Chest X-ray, AP view. Patient: 21 years old, sex M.
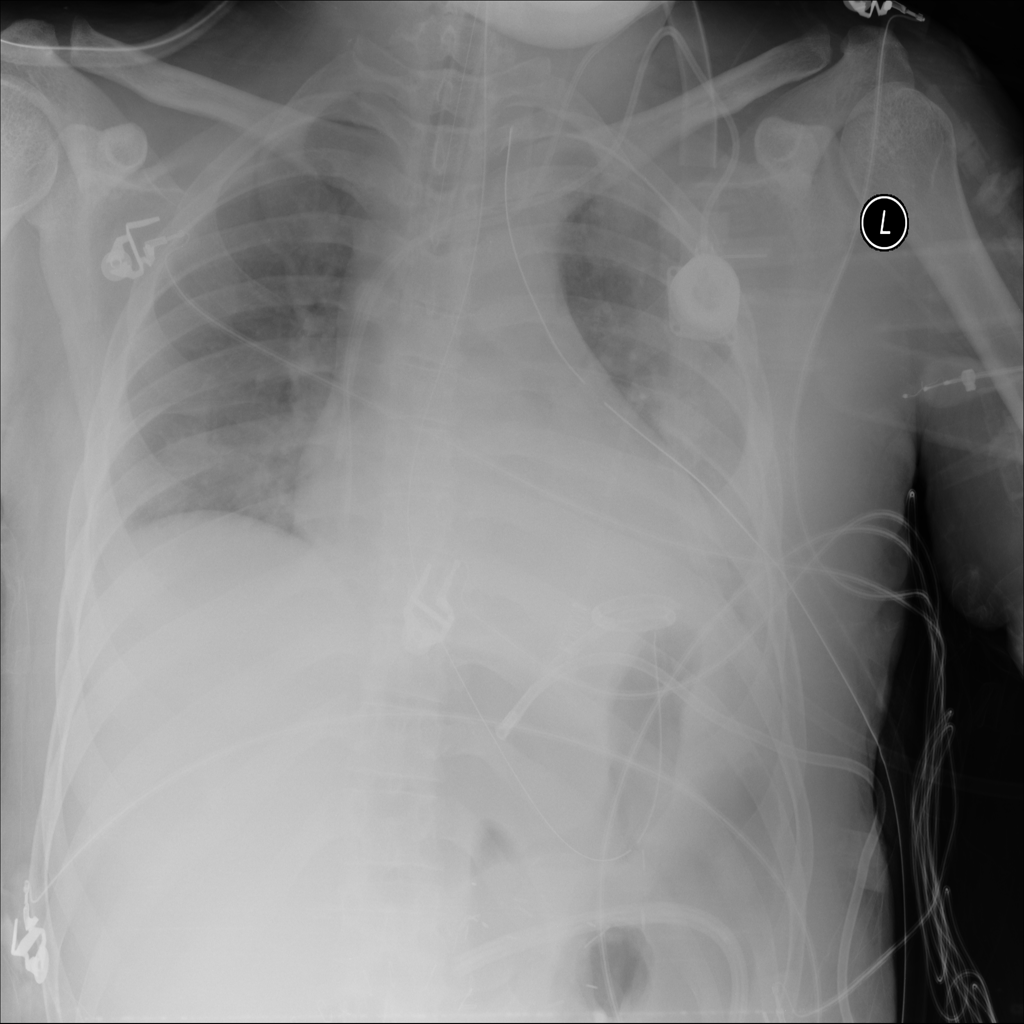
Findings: No Finding